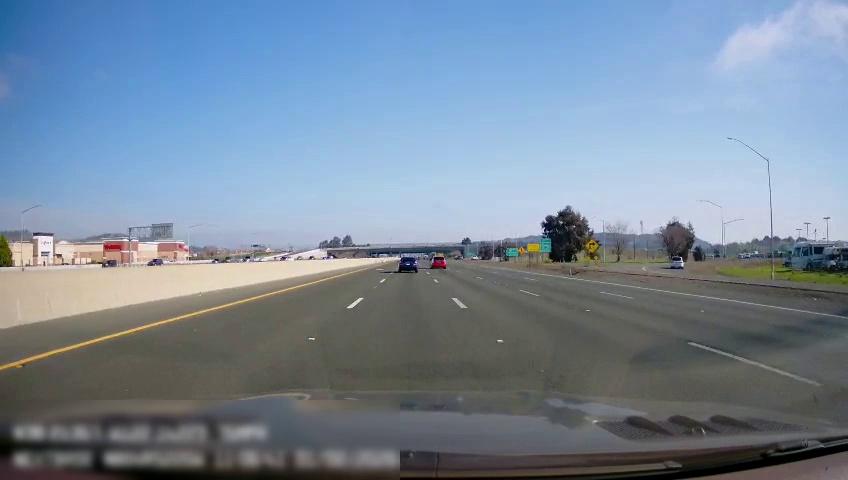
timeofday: Day
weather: Sunny
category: Drivable Space
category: Vehicles | Car
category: Vehicles | Car
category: Drivable Space
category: Vehicles | SUV
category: Vehicles | Car
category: Vehicles | SUV
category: Lanes | Current Lane
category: Lanes | Alternate Lane
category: Lanes | Current Lane
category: Lanes | Alternate Lane
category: Lanes | Alternate Lane
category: Lanes | Alternate Lane
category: Traffic | Signs
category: Traffic | Signs
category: Traffic | Signs
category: Traffic | Signs